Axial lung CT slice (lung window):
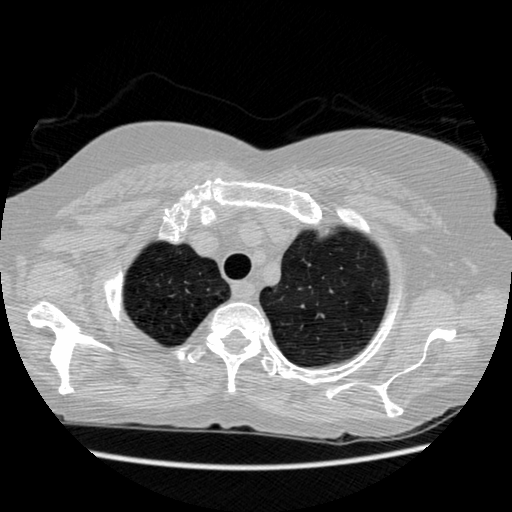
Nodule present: no